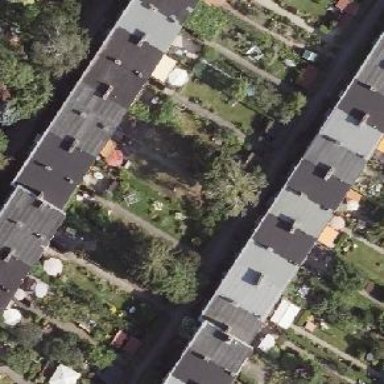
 designed for leisure activities on land."